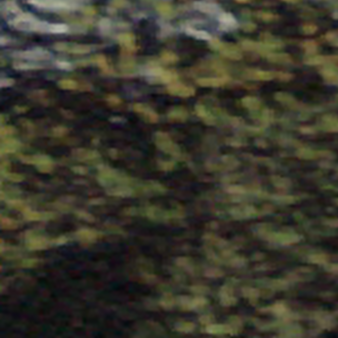
Label: other